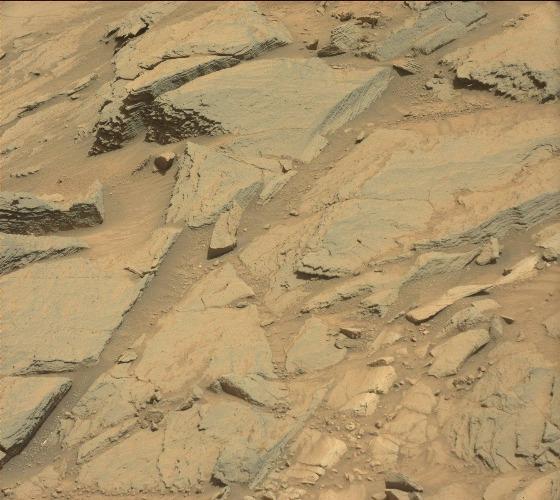
Terrain classes present: Bedrock, Gravel / Sand / Soil, Rock